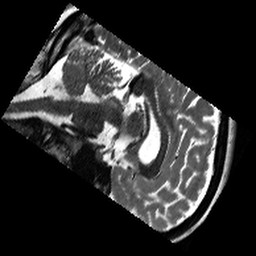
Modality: T2w
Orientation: sagittal